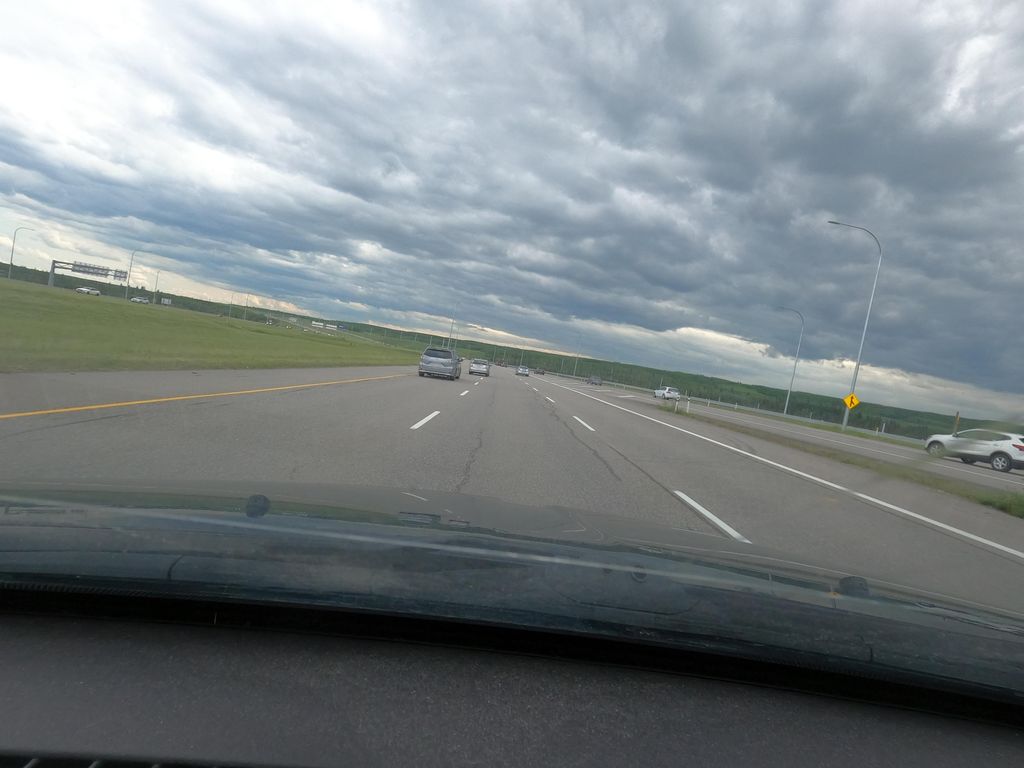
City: calgary